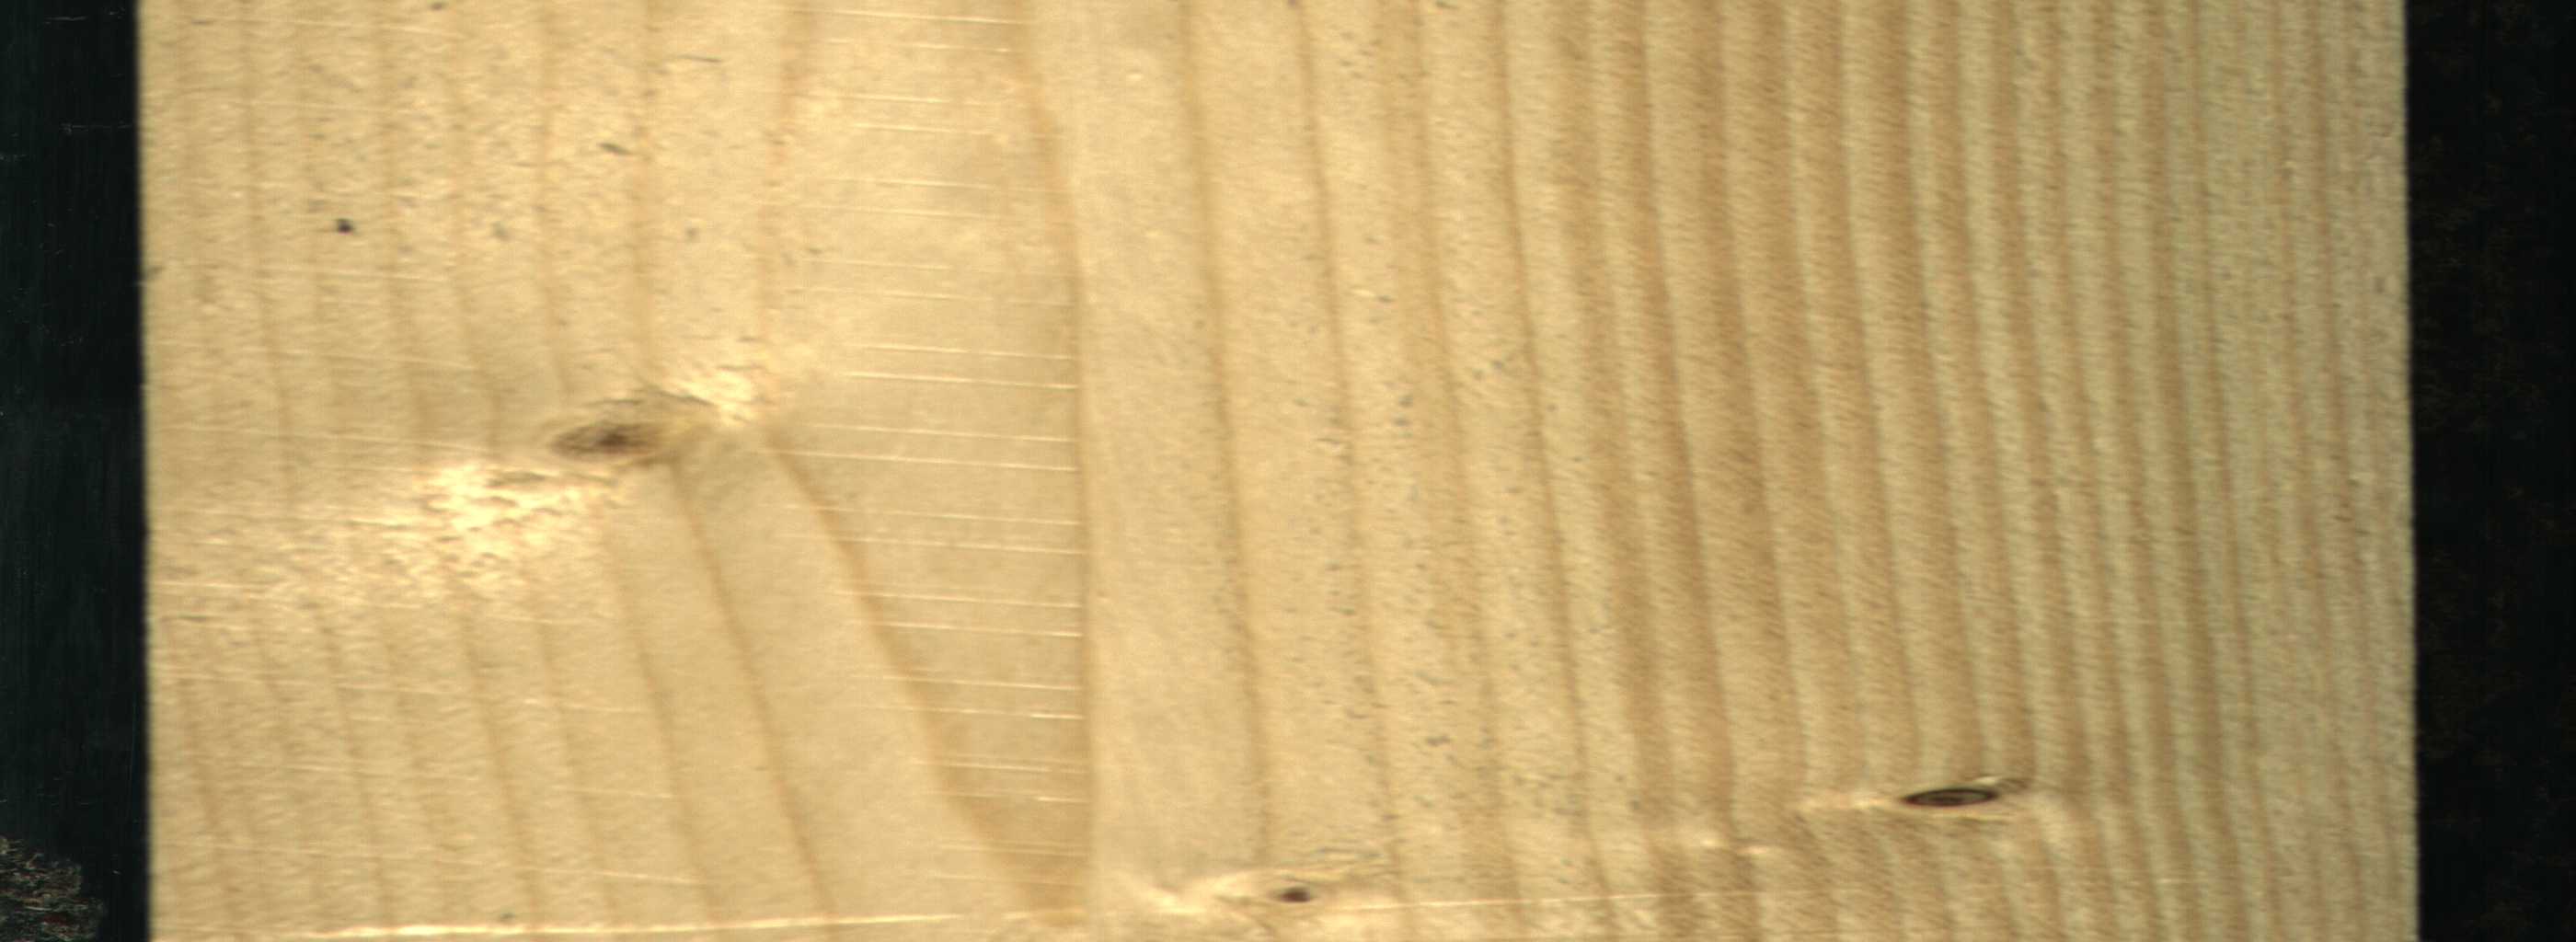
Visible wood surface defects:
Dead_Knot
Live_Knot
Live_Knot